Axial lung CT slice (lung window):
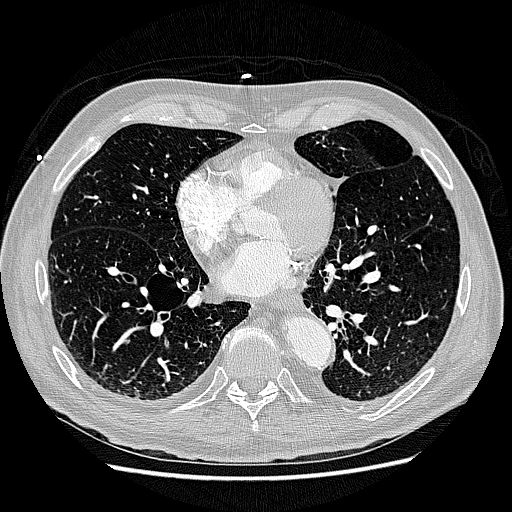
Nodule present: no